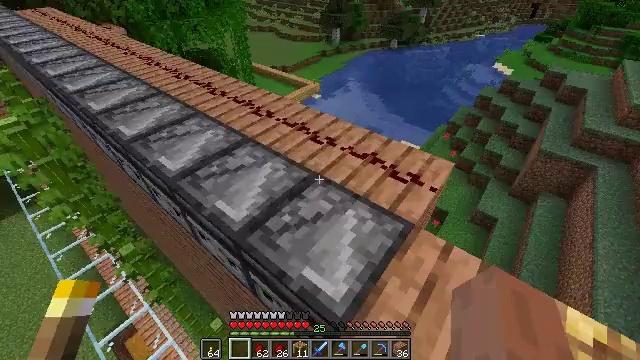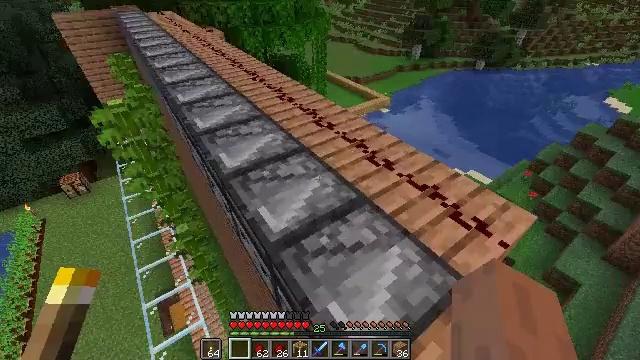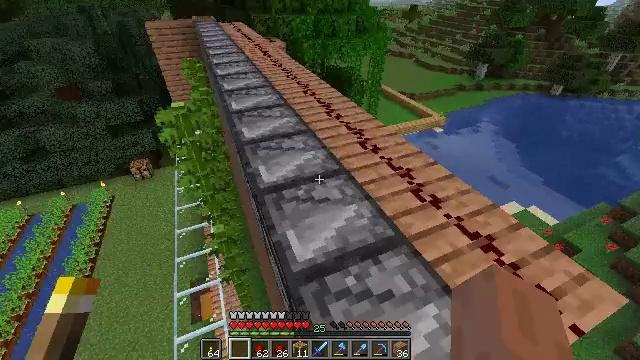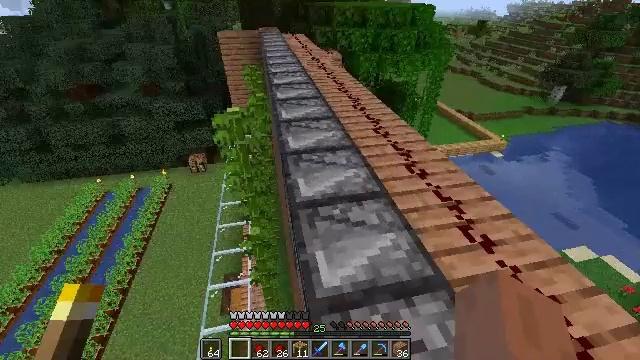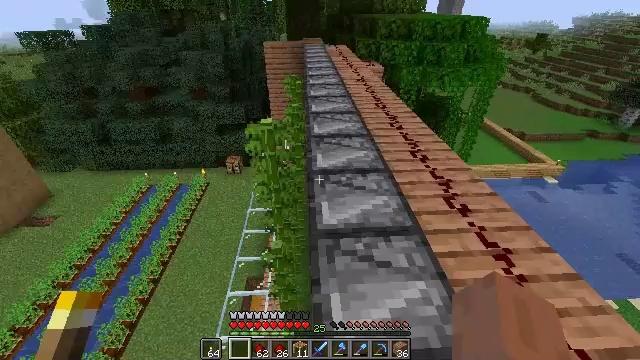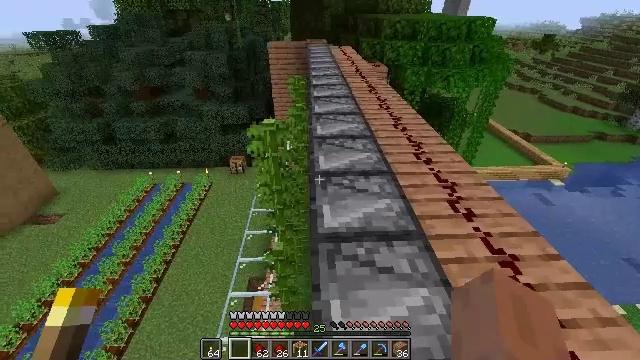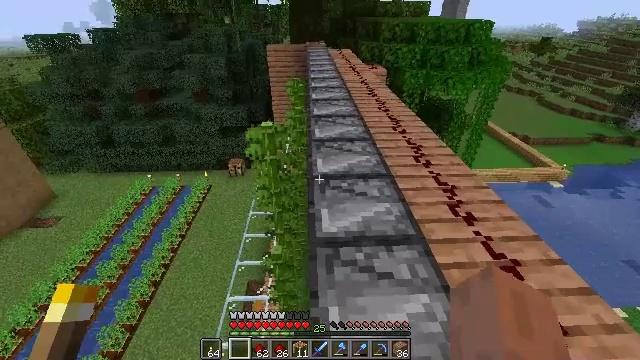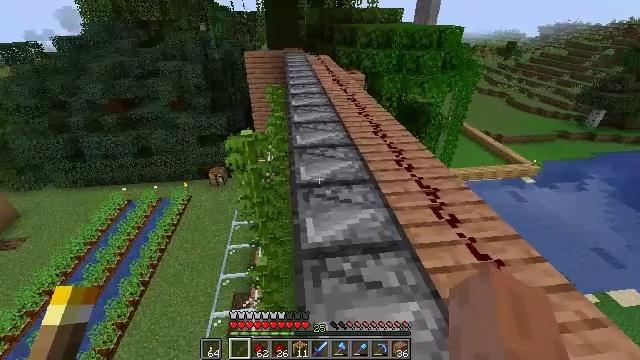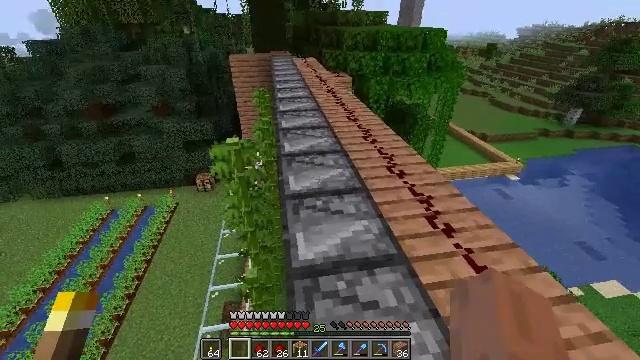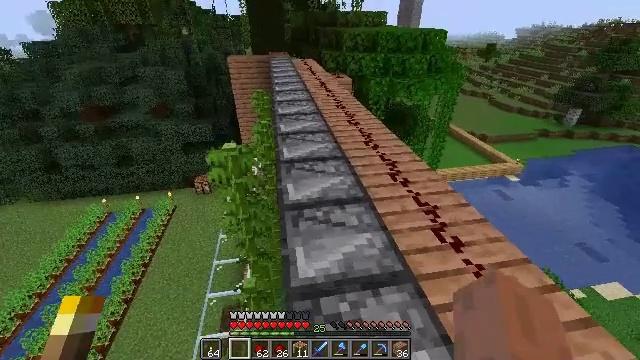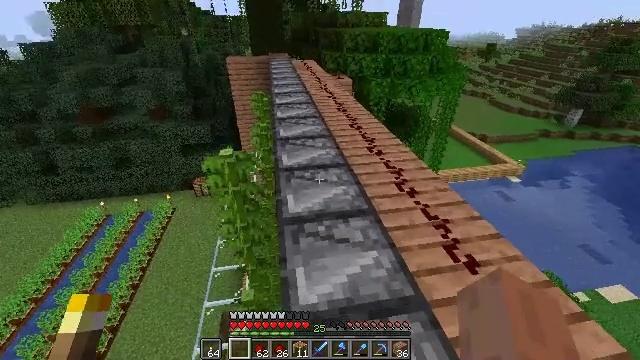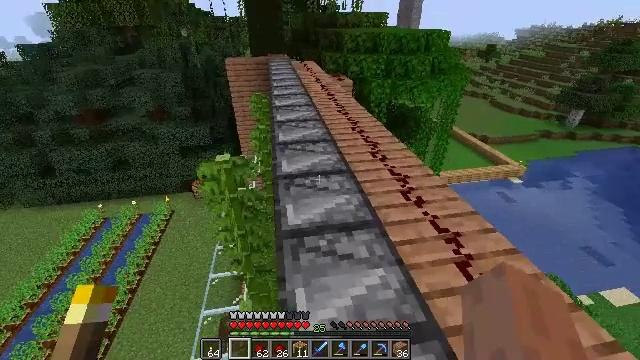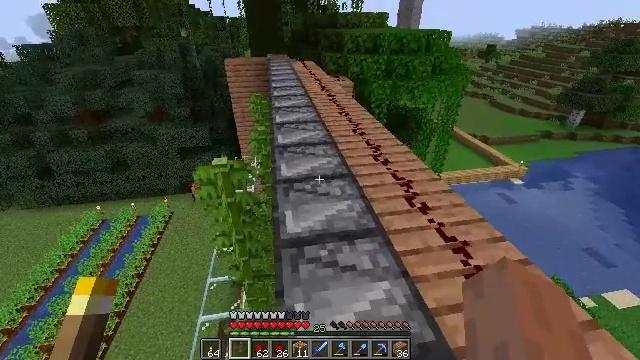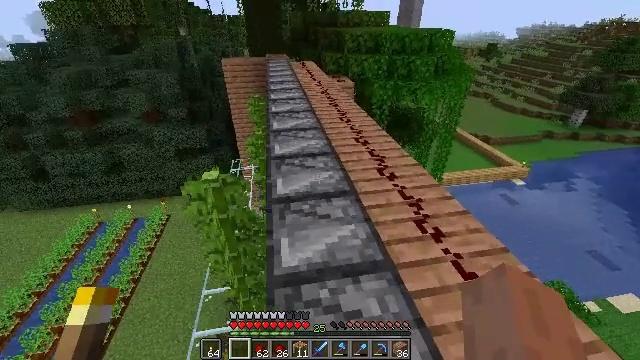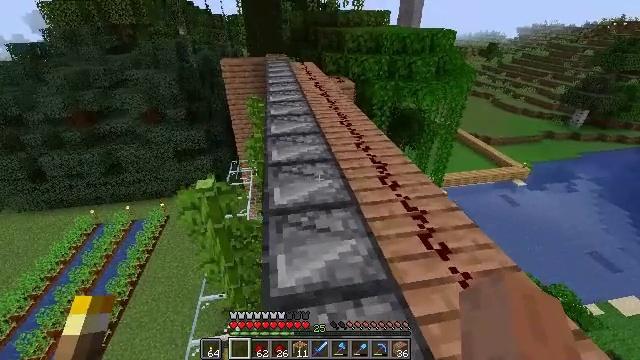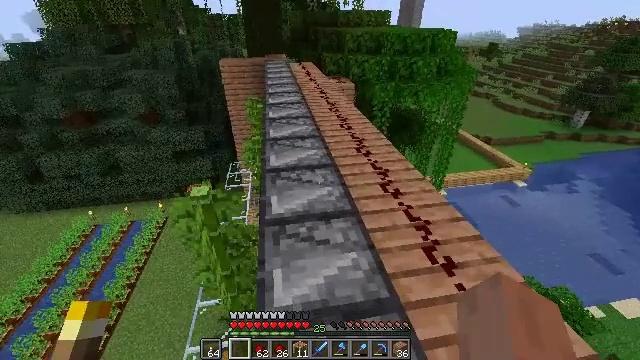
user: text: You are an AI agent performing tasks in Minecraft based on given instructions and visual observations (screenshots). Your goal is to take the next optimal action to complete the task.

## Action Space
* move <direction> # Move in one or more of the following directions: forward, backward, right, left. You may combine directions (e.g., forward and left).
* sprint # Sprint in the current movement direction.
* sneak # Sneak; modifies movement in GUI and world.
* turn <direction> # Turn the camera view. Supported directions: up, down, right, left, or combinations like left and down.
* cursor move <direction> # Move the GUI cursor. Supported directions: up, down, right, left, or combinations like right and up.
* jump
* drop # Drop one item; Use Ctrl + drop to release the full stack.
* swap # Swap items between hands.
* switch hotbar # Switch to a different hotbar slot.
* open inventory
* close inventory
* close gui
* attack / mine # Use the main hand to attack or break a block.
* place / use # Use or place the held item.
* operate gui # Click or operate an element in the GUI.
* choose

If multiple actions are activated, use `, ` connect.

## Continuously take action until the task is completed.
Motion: motion action
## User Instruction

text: Mine bamboo with your hand.
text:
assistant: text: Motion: move forward, turn left and up
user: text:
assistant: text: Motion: move forward, turn left and up
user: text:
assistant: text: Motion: move forward, turn left and up
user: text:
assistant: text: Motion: turn left and up
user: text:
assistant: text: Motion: no_op
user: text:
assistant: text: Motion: no_op
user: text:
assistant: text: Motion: move forward, turn right and up
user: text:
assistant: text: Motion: move forward, turn right
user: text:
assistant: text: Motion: move forward
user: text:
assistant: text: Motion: move forward
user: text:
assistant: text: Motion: move forward
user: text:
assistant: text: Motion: move forward
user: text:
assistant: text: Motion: move forward
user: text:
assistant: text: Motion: move forward
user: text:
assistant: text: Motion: move forward
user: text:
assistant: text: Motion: move forward
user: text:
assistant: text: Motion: move forward
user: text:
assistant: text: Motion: move forward, turn left and down
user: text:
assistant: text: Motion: move forward, turn left and down
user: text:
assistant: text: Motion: move forward, turn left and down
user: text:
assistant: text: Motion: turn left and down
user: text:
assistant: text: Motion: turn left and down
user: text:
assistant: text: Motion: turn left and down
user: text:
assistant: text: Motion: turn left and down
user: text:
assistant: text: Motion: turn down
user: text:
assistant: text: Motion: turn right and down, attack / mine
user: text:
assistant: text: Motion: attack / mine
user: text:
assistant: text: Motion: attack / mine
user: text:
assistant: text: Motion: attack / mine
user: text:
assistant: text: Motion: attack / mine